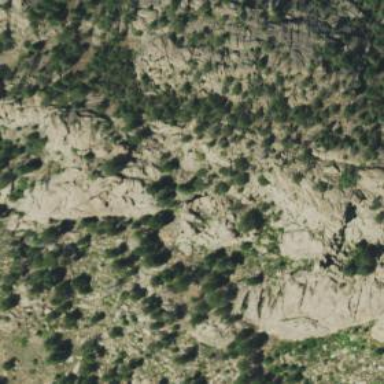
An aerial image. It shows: Cliff in nature.